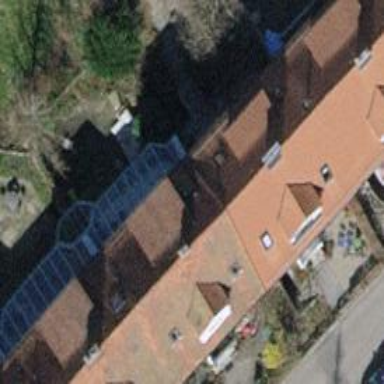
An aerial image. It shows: Building with tile roof.